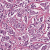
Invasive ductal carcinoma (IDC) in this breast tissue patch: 1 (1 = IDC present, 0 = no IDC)